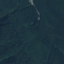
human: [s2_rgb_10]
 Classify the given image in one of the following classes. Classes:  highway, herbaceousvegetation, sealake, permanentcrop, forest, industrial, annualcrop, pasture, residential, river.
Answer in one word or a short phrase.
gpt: Forest